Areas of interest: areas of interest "Dalian Jiyu Nursing Home"
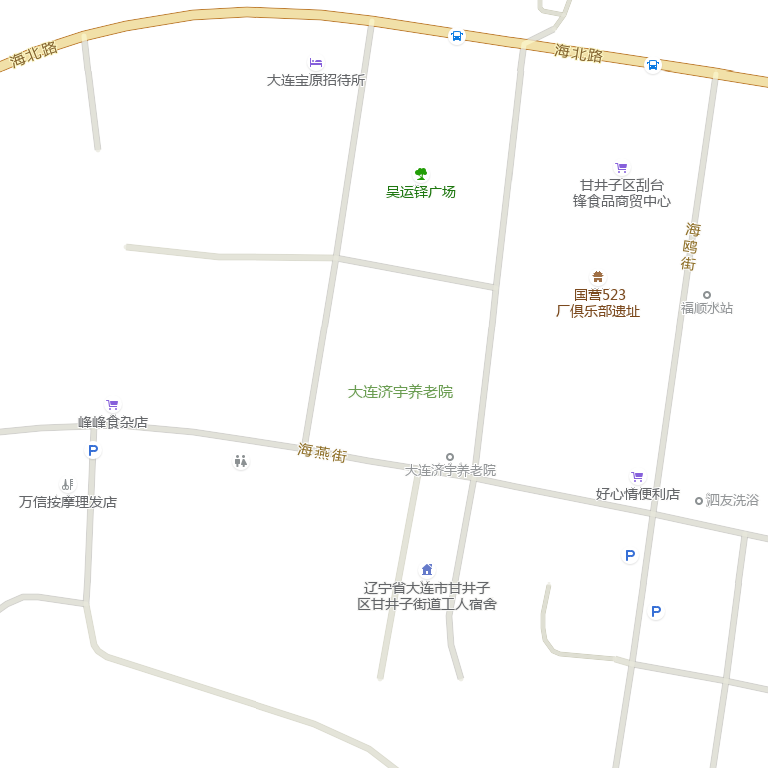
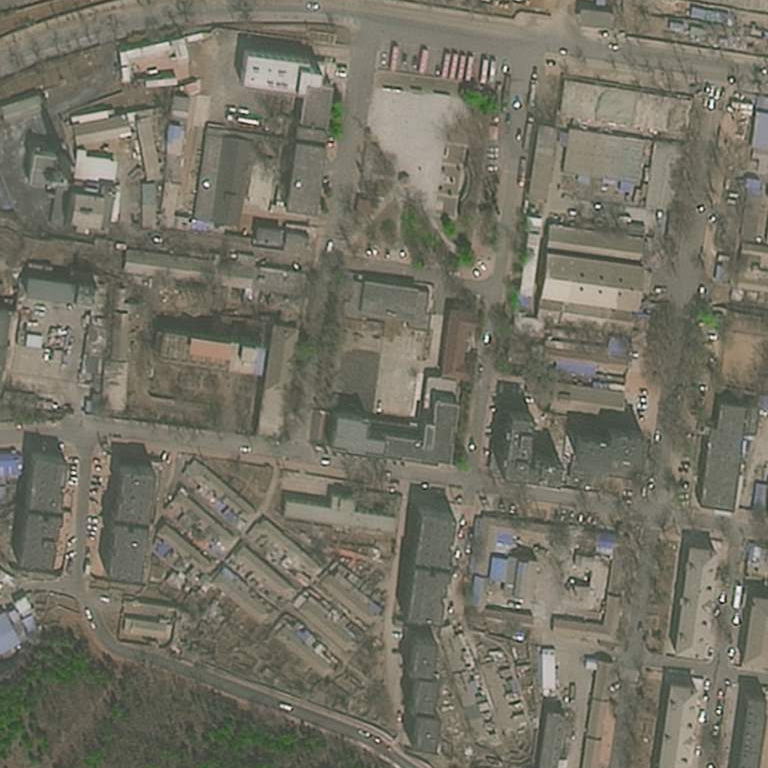